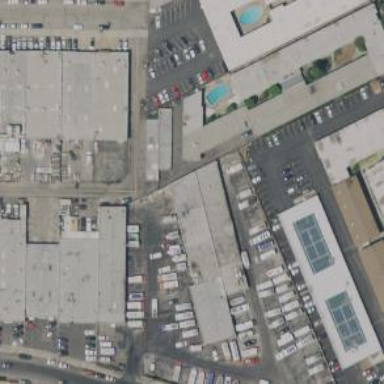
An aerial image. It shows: Warehouse building.